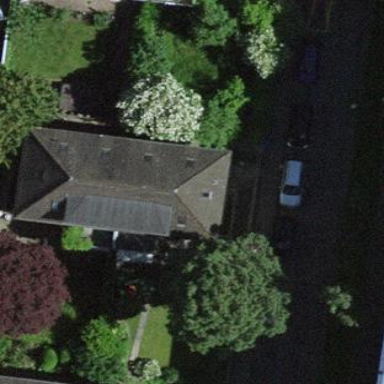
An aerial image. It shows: Semi-detached house.